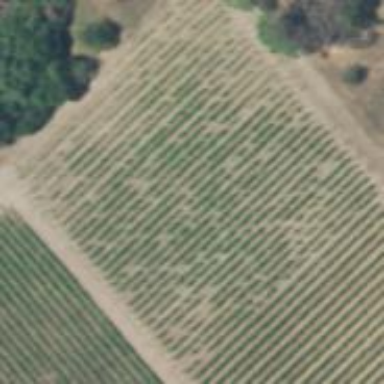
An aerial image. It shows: Vineyard where grapes are grown.